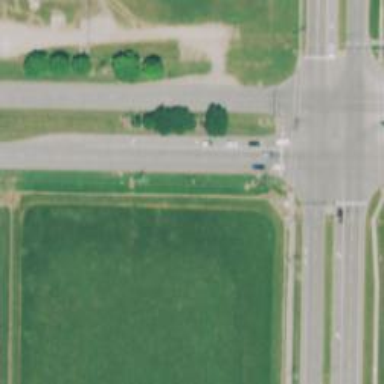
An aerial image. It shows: Road with left marking.